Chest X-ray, PA view. Patient: 66 years old, sex F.
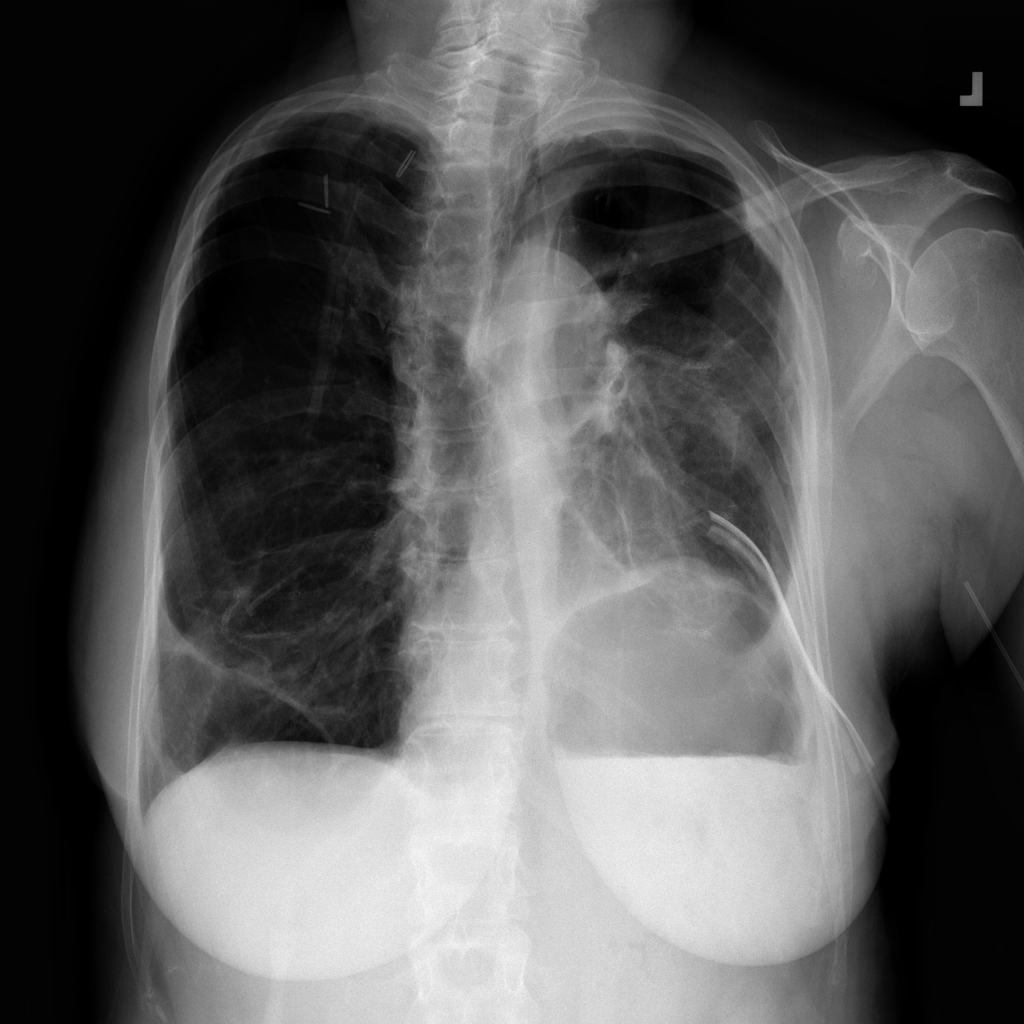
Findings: No Finding